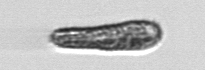
Label: Pseudochattonella_farcimen